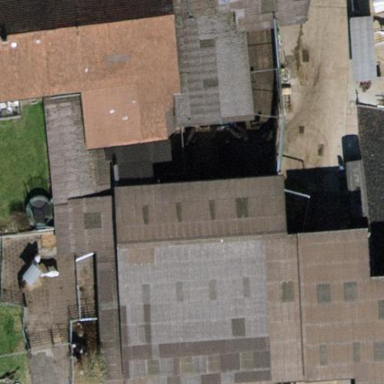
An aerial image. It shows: Farm auxiliary building.